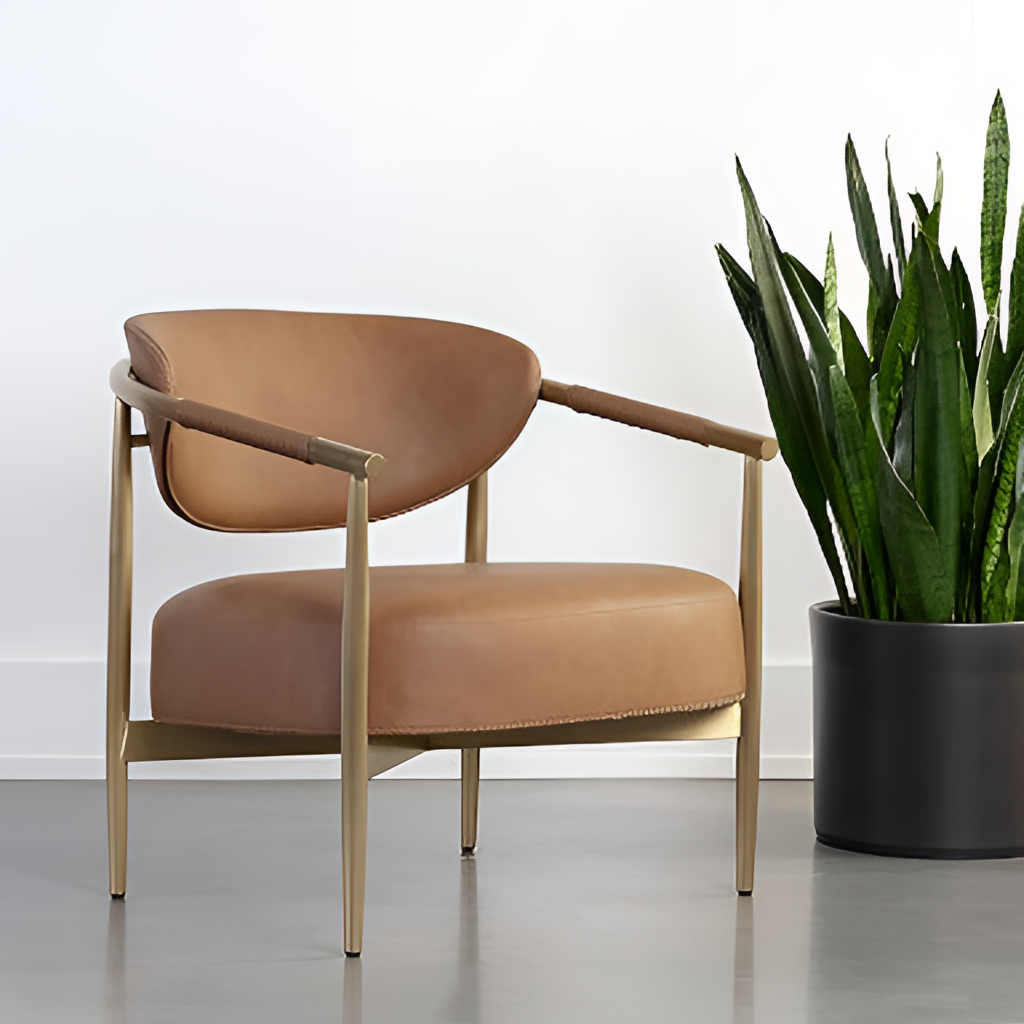
living room, leather chair, gray tile flooring, with smooth pattern, paint wallpaper, with solid pattern, minimalist